一年级 · 算术
（5 分）小鸡和小鸭一共有多少只?

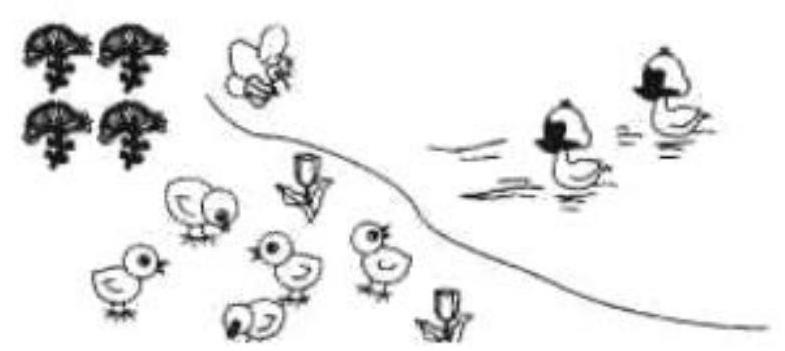
答案: $5+2=7$ (只)

答：小鸡和小鸭一共有 7 只。